Question: I'm working with bar charts in matplotlib, and I'm focusing on colors. I have the following simple cose:
'''
import matplotlib.pyplot as plt
A = [5, 30, 45, 80]
X = range(4)
col = ['r','orange','y','g']
plt.bar(X, A, color = col)
plt.show()
'''
What I would like to achieve is a blurry color effect on the bar depending on values, starting from red until green. I'm wondering if I can realize something like this (see only bars):

I tried to follow this <URL>, but I didn't reach any result.
May you please help me?
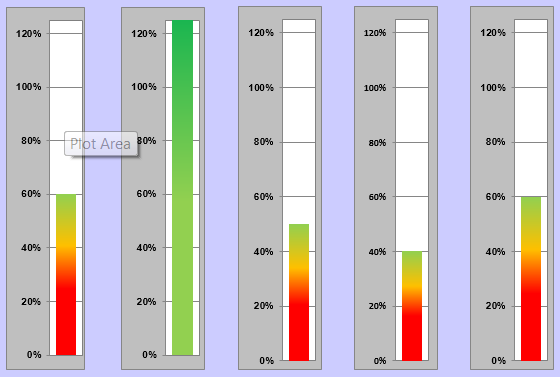
Answer: You have a pretty good example from matplotlib documentation on this <URL>. Adapting this to your example you would obtain something like this:
'''
import matplotlib.pyplot as plt
from matplotlib.pyplot import figure
def gbar(ax, x, y, width=0.5, bottom=0):
X = [[.6, .6], [.7, .7]]
for left, top in zip(x, y):
right = left + width
ax.imshow(X, interpolation='bicubic', cmap="copper",
extent=(left, right, bottom, top), alpha=1)
A = [5, 30, 45, 80]
x = [i + 0.5 for i in range(4)]
fig = figure()
xmin, xmax = xlim = 0.25, 4.5
ymin, ymax = ylim = 0, 100
ax = fig.add_subplot(111, xlim=xlim, ylim=ylim,
autoscale_on=False)
gbar(ax, x, A, width=0.7)
ax.set_aspect('auto')
plt.show()
'''
, which results in the following plot:
<URL>
The following adaption from the example is more flexible for working with the imshow. As so the example:
'''
import matplotlib.pyplot as plt
from matplotlib.pyplot import figure
def gbar(ax, x, y, width=0.5, bottom=0):
X = np.arange(100)[:, np.newaxis]
for left, top in zip(x, y):
right = left + width
mask = X > top
ax.imshow(np.ma.masked_array(X, mask), origin="lower", interpolation='nearest', cmap="RdYlGn", vmin=0, vmax=100,
extent=(left, right, bottom, 100), alpha=1)
A = [5, 30, 45, 80]
x = [i + 0.5 for i in range(4)]
fig = figure()
xmin, xmax = xlim = 0.25, 4.5
ymin, ymax = ylim = 0, 100
ax = fig.add_subplot(111, xlim=xlim, ylim=ylim,
autoscale_on=False)
gbar(ax, x, A, width=0.7)
ax.set_aspect('auto')
ax.set_yticks([i for i in range(0, 100, 10)])
ax.set_yticklabels([str(i) + " %" for i in range(0, 100, 10)])
plt.show()
'''
, results in this:
<URL>
You will notice that I'm building an array of 100 elements (monotonic strictly increasing: 0 to 100 with step 1).
'''
X = np.arange(100)[:, np.newaxis]
'''
And masking everything above the top of the respective bar:
'''
mask = X > top
np.ma.masked_array(X, mask)
'''
Also I'm stating 'vmin' and 'vmax' as 0 and 100, respectively. This will always make the total green appear at position 100 and total red at position 0. If this is the effect you are looking for you can use as it is.
The easiest way to me to achieve more customization by bar is just playing with the values inside X (since they are the ones being colormapped). But obviously you'll need some kind of rule for it. In your example the orange sometimes appears at 40 %, at others 30 % and 20 % (it seems related with the size of the bar but I don't know the relation). One of the bars is completely green which is yet another rule.
So you'll have to make exceptions inside your code. For example when the top is over 90 % use a greens colormap (or whatever fits).